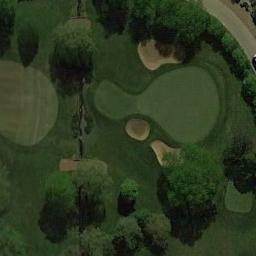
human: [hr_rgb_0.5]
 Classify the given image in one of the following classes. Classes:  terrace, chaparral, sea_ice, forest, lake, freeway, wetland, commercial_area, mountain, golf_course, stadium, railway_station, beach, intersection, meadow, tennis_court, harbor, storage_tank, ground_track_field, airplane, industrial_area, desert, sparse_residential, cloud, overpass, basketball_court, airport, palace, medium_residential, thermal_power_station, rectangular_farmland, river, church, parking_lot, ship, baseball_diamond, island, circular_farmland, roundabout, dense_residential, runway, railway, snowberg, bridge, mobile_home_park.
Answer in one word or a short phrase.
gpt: golf_course